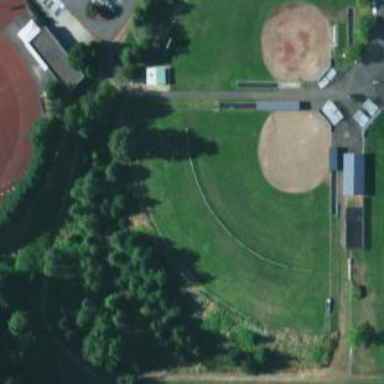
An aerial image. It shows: Baseball pitch for leisure land.